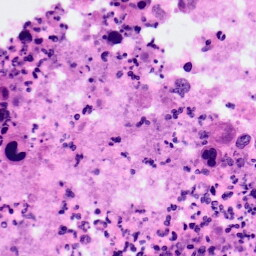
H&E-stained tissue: Pancreatic